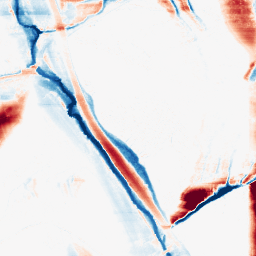
Category: morphological
Decomposition family: morphological_ellipse
Decomposition parameters: operation: average
width: 5
height: 50
Upsampling method: quadratic
Upsampling parameters: scale: 4
Upsampling scale: 4